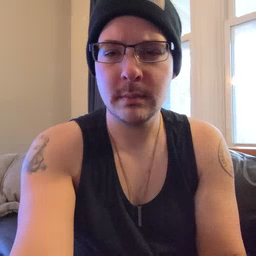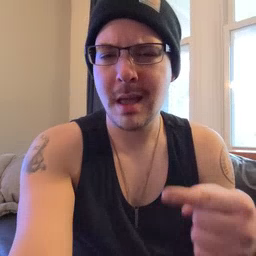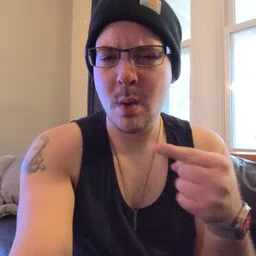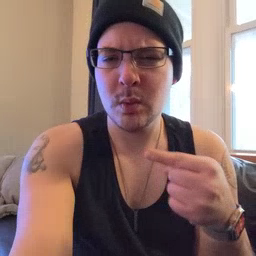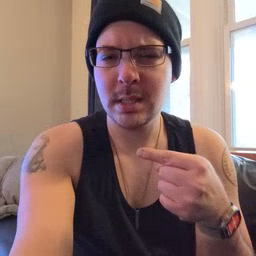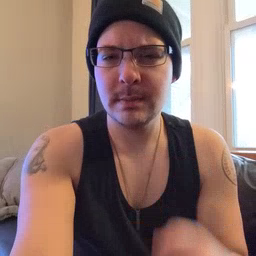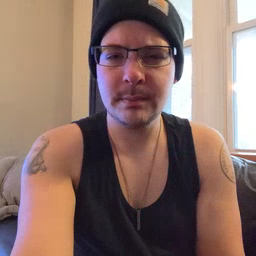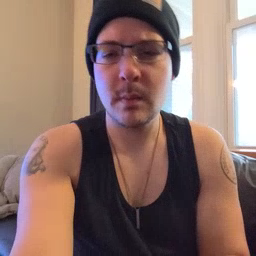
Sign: owie